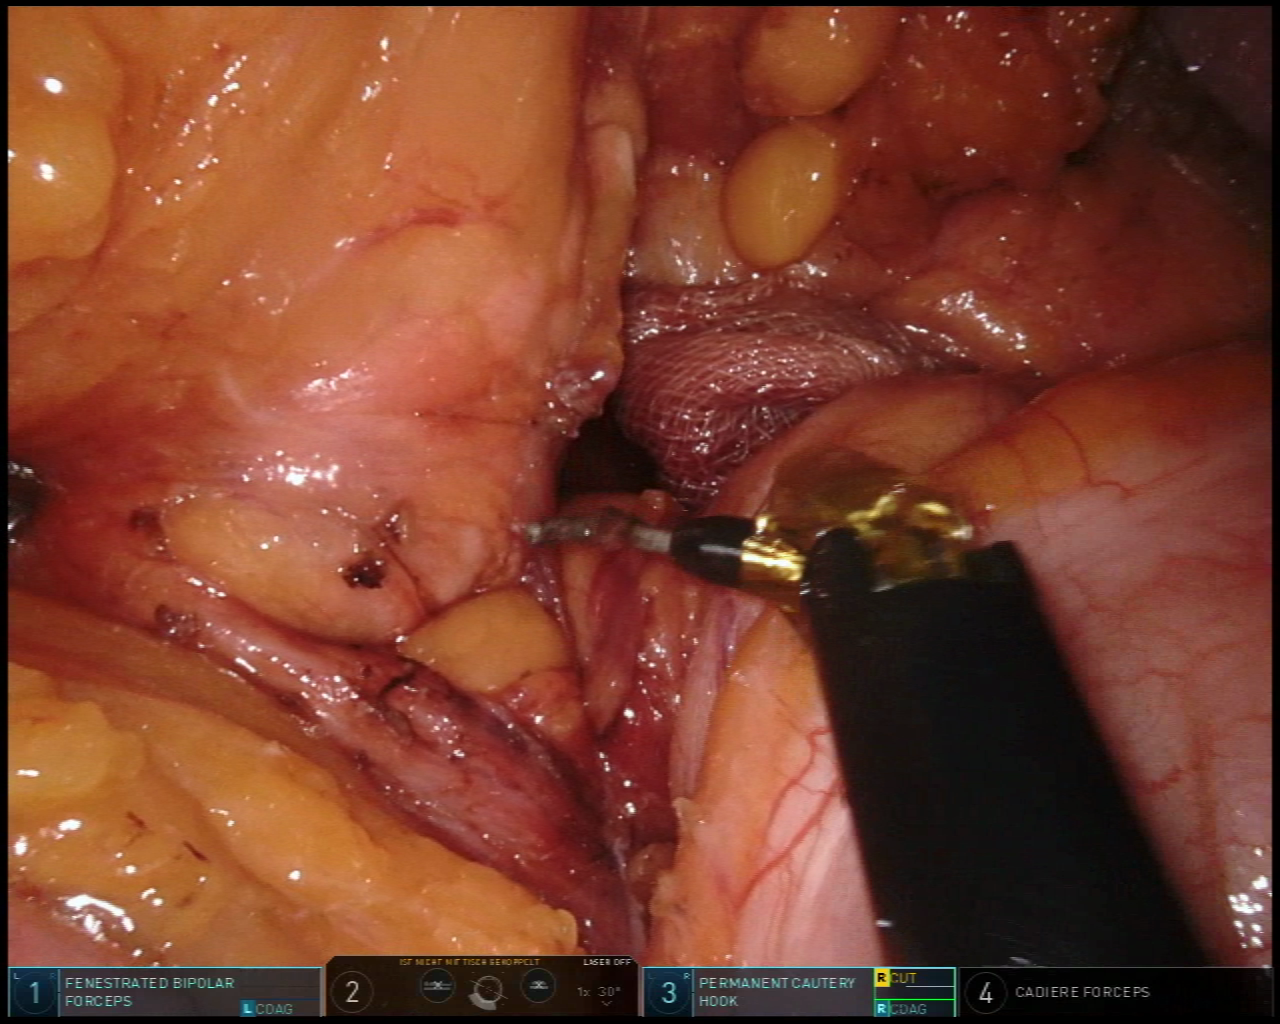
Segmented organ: pancreas
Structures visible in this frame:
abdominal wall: yes
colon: yes
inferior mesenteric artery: no
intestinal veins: no
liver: no
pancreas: yes
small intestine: no
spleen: no
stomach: no
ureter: no
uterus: no
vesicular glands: no